Question: I would like to make a step through registration page such as in the following pic taken from <URL>:

I have found <URL> for a step through but it seems suited rather for presentations. If it matters, I am using Django for the back end.
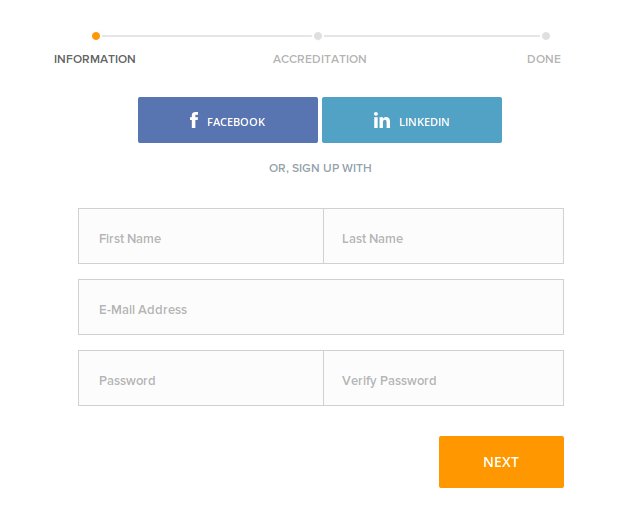
Answer: There is a good deal of jquery tools you can piece together. Or you can download templates from git or wherever that do most of this for you. I've used the Smart Wizard from Tech Laboratory. Its free. And I didn't run into a lot of bugs with it...
<URL>
Hope it helps.